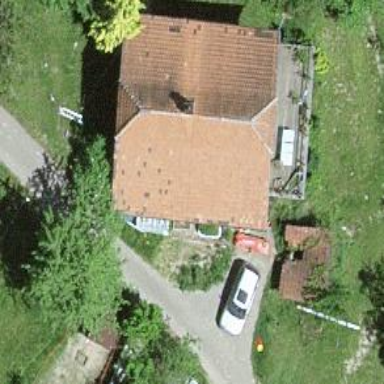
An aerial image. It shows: Residential building.